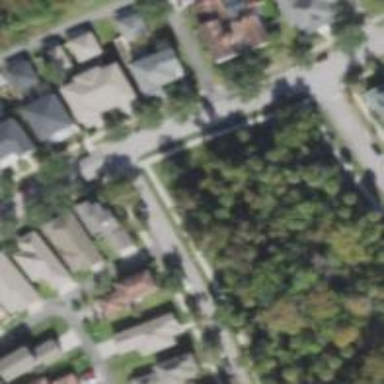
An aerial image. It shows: Alleyway designated as service road.